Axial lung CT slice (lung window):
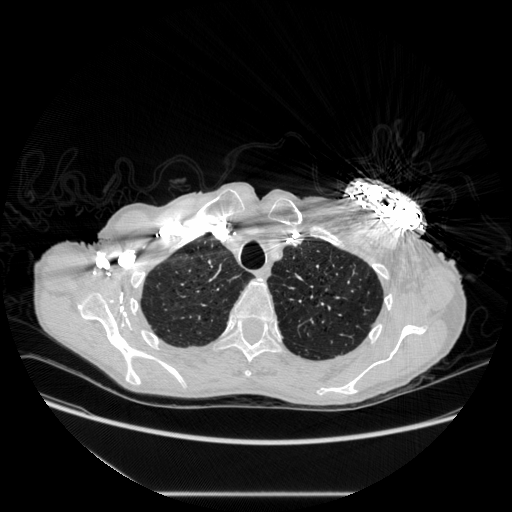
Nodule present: no